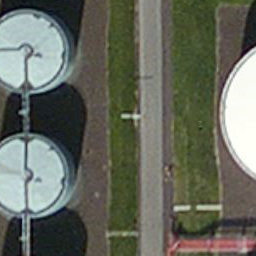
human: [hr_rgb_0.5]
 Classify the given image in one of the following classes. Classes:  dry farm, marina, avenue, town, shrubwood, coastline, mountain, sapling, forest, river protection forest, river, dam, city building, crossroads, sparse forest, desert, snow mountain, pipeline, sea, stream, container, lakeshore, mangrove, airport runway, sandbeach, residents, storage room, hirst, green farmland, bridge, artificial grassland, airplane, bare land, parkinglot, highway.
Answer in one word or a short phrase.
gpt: storage room